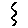
Label: zigzag